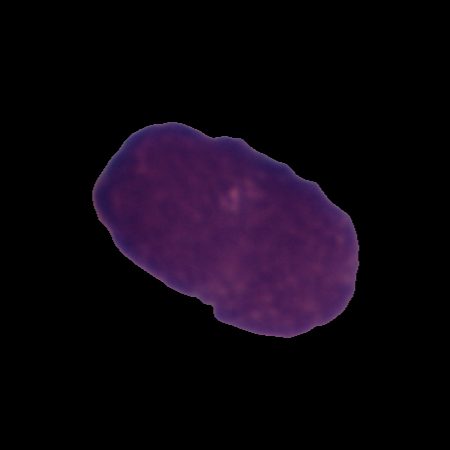
Label: healthy